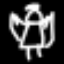
Label: angel